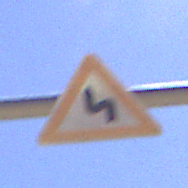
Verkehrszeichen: DoppelkurveZunaechstLinks
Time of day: Midday
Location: Outdoor (Nature)
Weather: Clear
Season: NotSpecified
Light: Natural